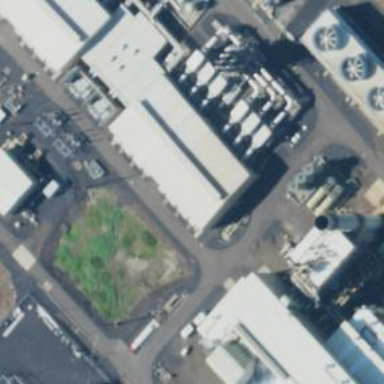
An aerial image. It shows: Gas-powered generator.